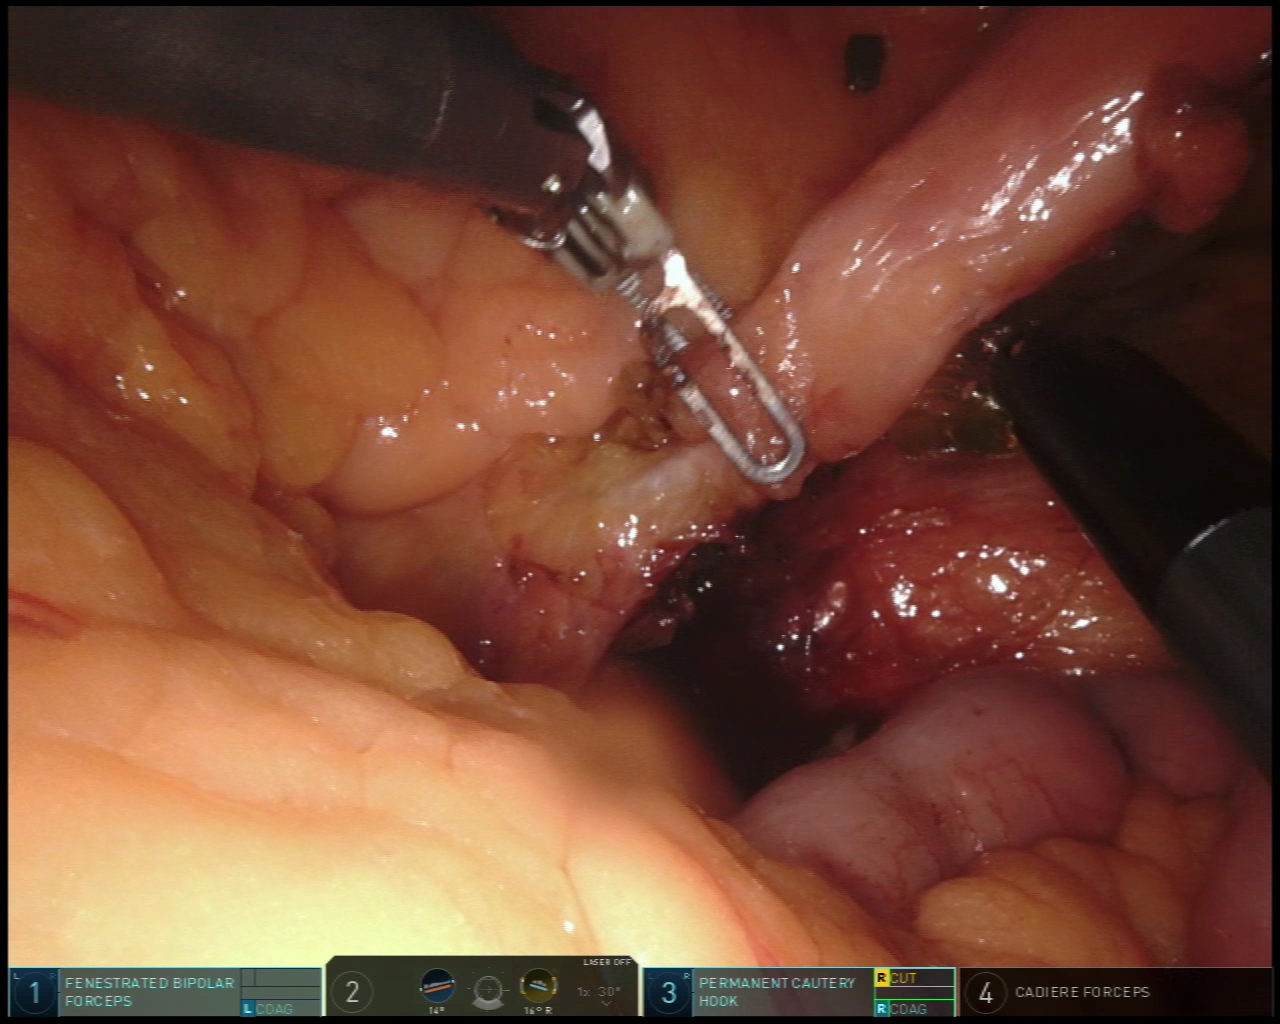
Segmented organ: small_intestine
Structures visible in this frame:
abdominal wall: no
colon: no
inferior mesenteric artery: no
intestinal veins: no
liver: no
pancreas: no
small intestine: yes
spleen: no
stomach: no
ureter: no
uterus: no
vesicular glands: no